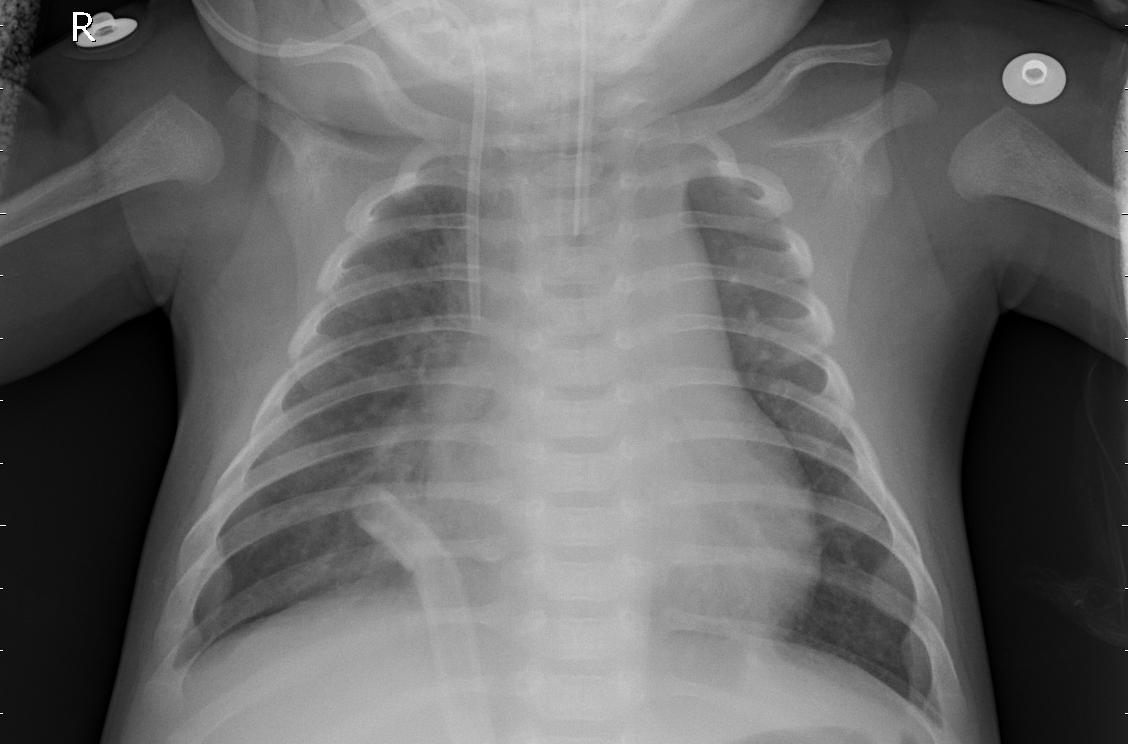
Diagnosis: PNEUMONIA